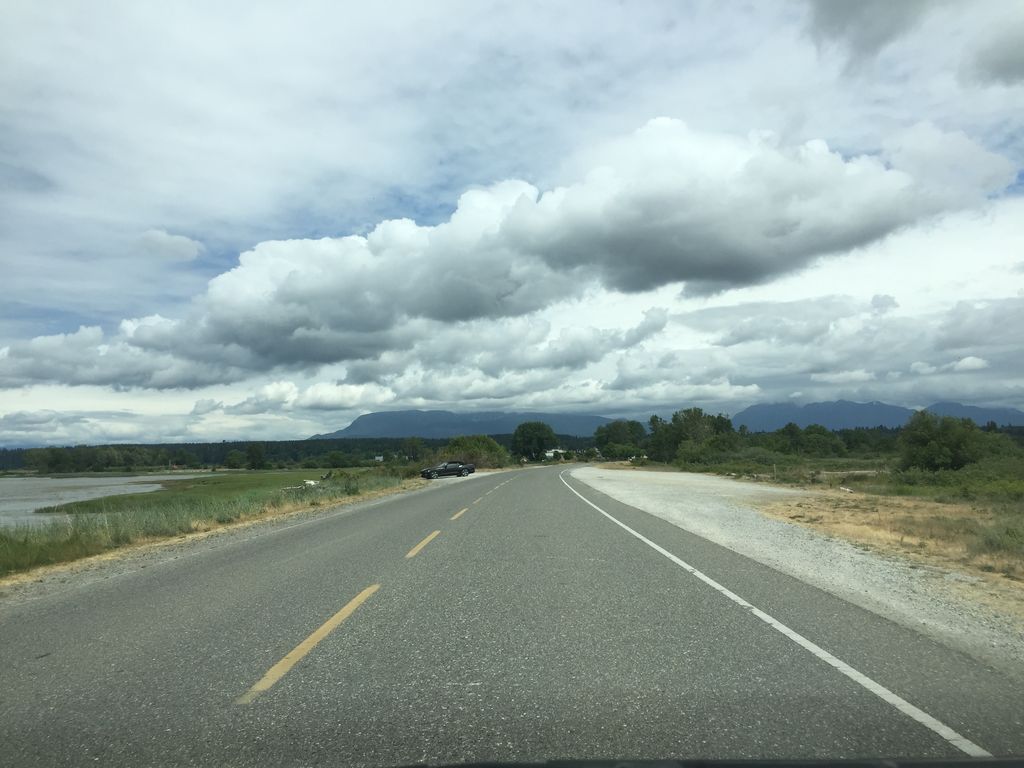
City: vancouver